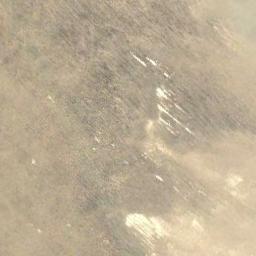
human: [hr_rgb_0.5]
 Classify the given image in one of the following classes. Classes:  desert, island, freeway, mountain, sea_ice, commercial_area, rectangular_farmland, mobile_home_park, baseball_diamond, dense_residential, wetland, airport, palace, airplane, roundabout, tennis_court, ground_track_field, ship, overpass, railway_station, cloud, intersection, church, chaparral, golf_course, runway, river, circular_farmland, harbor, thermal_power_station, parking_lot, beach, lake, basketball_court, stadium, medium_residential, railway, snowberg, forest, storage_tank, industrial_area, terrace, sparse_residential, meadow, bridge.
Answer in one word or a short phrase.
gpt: desert